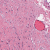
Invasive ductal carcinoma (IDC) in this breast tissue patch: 0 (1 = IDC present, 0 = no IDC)